Interaction volume radius: 5 \u00c5
Interaction volume height: 45 \u00c5
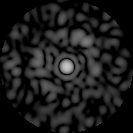
Disorder parameter: 0.8165